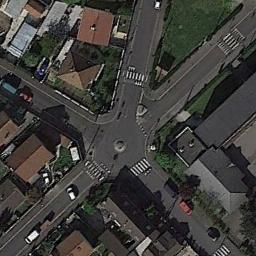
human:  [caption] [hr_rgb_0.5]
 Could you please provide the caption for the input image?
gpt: There are few cars at the crossroads .

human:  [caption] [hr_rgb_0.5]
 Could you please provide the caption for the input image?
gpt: An intersection with sparse traffic located in a residential area .

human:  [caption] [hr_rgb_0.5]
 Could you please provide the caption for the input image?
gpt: There are several vehicles on the road at the intersection with five roads, And there are many buildings and some trees around the intersection .

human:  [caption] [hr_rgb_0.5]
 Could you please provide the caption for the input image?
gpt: There are numerous different shapes of buildings beside the intersection .

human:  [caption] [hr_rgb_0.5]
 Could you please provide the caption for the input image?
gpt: There are some brown buildings and black buildings beside the intersection .